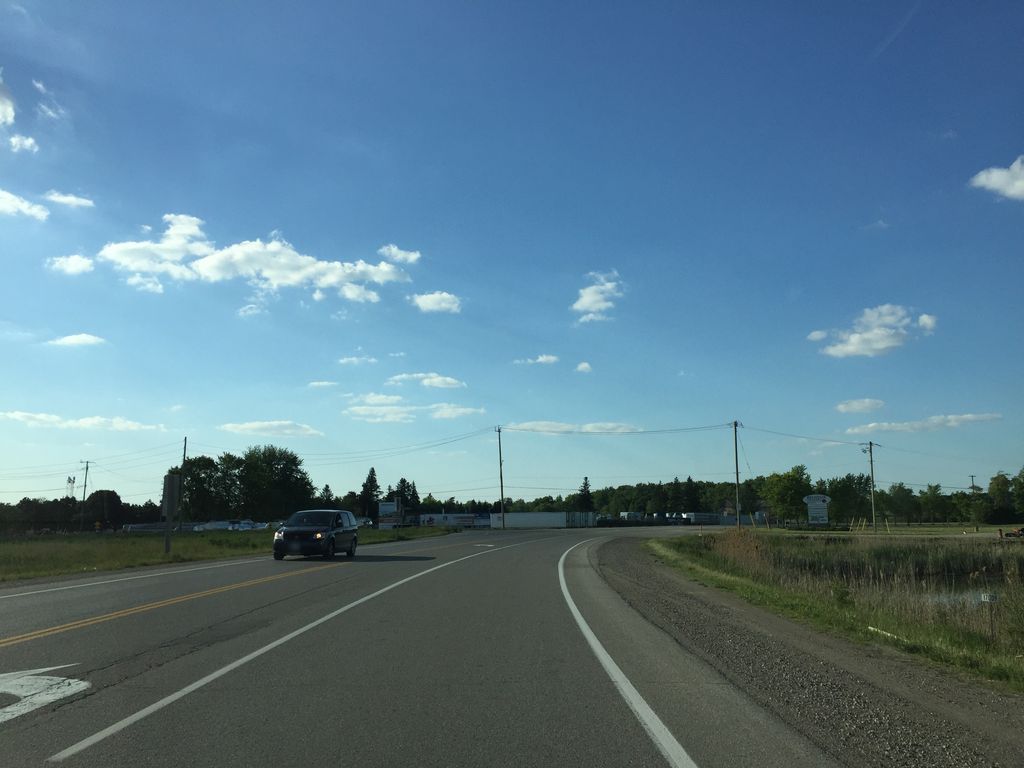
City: kitchener-waterloo